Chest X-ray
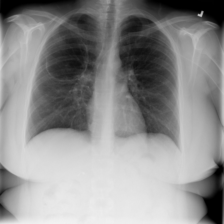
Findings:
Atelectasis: negative
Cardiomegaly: negative
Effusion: negative
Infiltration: negative
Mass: negative
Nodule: negative
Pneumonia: negative
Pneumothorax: negative
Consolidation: negative
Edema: negative
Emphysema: negative
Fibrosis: negative
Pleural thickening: negative
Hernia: negative